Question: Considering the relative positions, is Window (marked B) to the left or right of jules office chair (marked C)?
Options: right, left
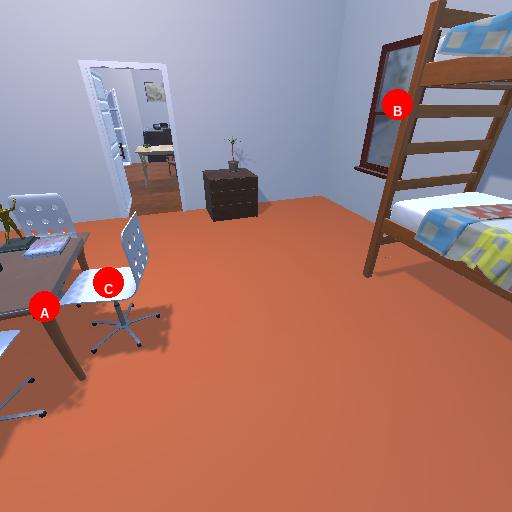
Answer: right